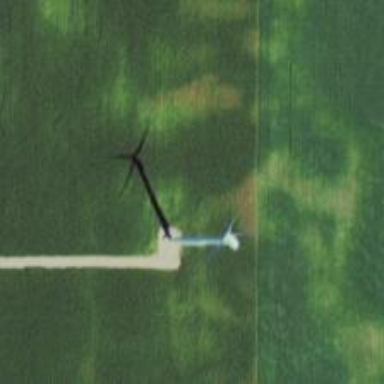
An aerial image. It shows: Wind turbine power generator.